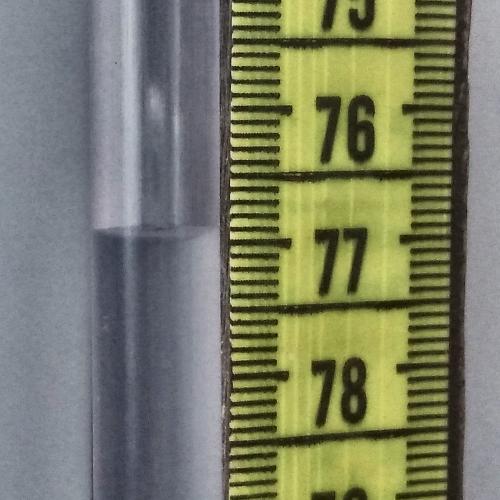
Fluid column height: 76.9 cm